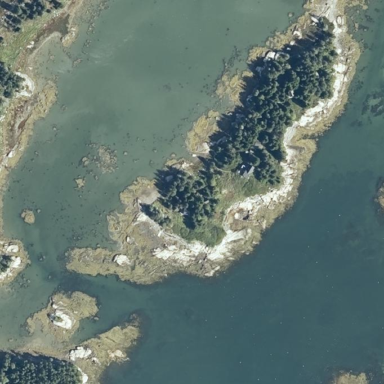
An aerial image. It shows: Island with natural coastline.